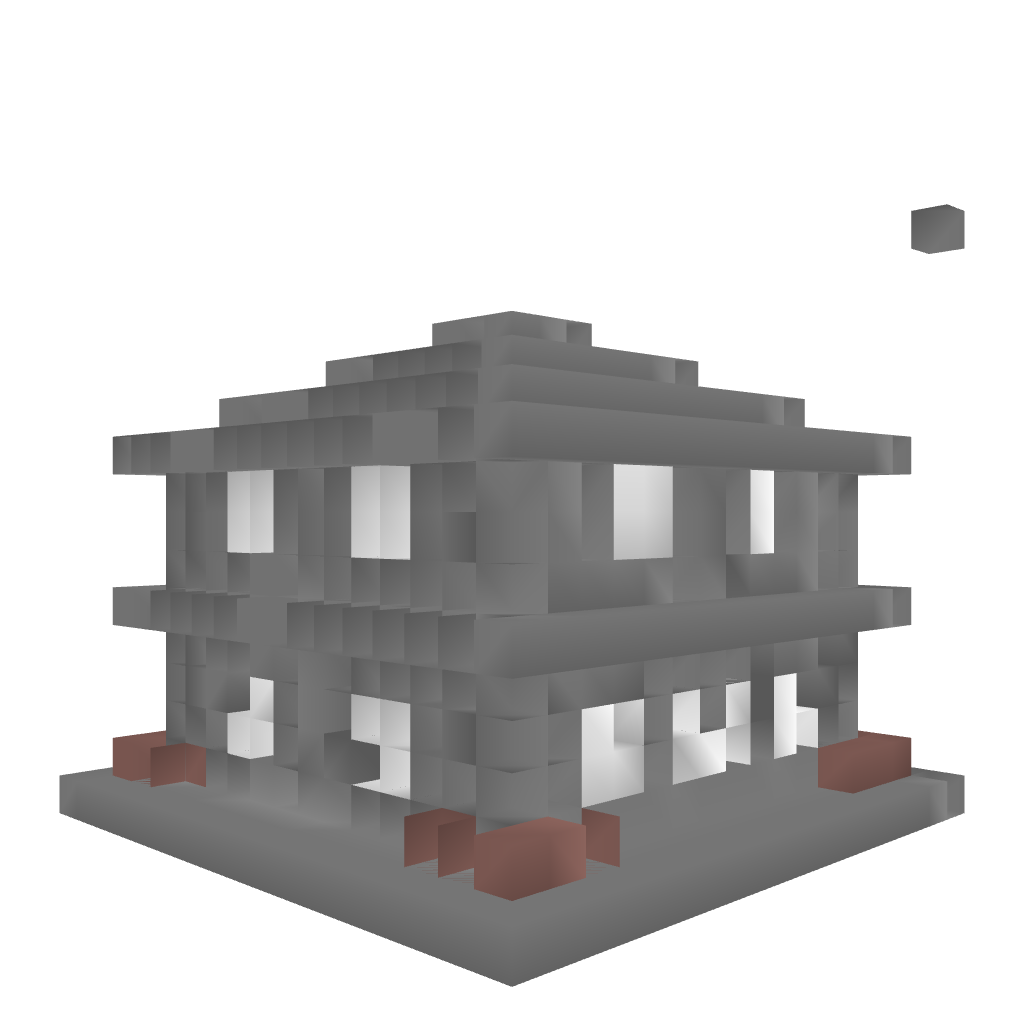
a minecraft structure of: BigHouse good quality